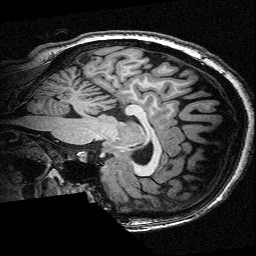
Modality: T1w
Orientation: sagittal
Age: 26
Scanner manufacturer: siemens
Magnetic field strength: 3 T
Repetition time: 2.3 s
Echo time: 0.00336 s